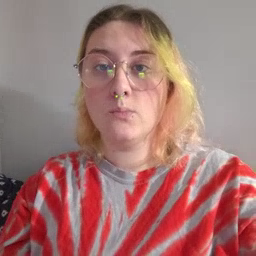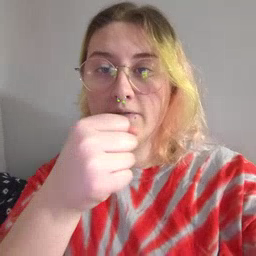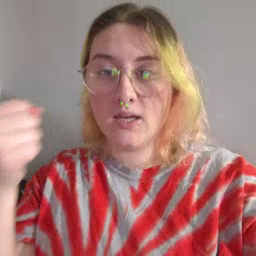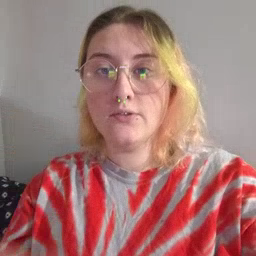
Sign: refrigerator